Question: On the PlantUML I'm getting syntax errror on the class diagams generated by dcdg on Flutter/Dart. First error is on line 66, how to fix them? Planttext.com or plantuml-editor.kkeisuke.com can be used to show the uml.
'''
@startuml
set namespaceSeparator ::
class "covid19stats::chartsData.dart::ChartsData" {
+ChartData* total
+ChartData* recovered
+ChartData* deaths
+ChartData* vaccine
}
"covid19stats::chartsData.dart::ChartsData" o-- "covid19stats::chartsData.dart::ChartData"
class "covid19stats::chartsData.dart::ChartData" {
+bool* daily
+bool* available
+List<String*>* labels
+List<int*>* values
+List<Color*>* gradientColors
}
class "covid19stats::counter.dart::Counter" {
+Animation<int*>* animation
+TextStyle* textStyle
+Widget* build()
}
"covid19stats::counter.dart::Counter" o-- "flutter::src::animation::animation.dart::Animation<int>"
"covid19stats::counter.dart::Counter" o-- "flutter::src::painting::text_style.dart::TextStyle"
"flutter::src::widgets::transitions.dart::AnimatedWidget" <|-- "covid19stats::counter.dart::Counter"
class "covid19stats::countryData.dart::CountryData" {
+int* totalTests
+int* testsPerMln
+int* totalCases
+double* casesPerMln
+int* newCases
+int* totalRecovered
+int* newRecovered
+int* activeCases
+int* totalDeaths
+double* deathsPerMln
+int* criticalCases
+int* newDeaths
+String* link
+int* vacTotal
+int* vacDaily
+int* vactotalPerHundred
+int* vacdailyPerMillion
}
class "covid19stats::countryDataVac.dart::CountryDataVac" {
+int* vacTotal
+int* vacDaily
+int* vactotalPerHundred
+int* vacdailyPerMillion
+String* date
+Map<String*, dynamic>* toJson()
}
class "covid19stats::dateRangeDialog.dart::DateRangeDialog" {
+DateTimeRange* availableRange
+DateTimeRange* currentRange
+_DateRangeDialogState* createState()
}
"covid19stats::dateRangeDialog.dart::DateRangeDialog" o-- "flutter::src::material::date.dart::DateTimeR
ange"
"flutter::src::widgets::framework.dart::StatefulWidget" <|-- "covid19stats::dateRangeDialog.dart::DateR
angeDialog"
class "covid19stats::dateRangeDialog.dart::_DateRangeDialogState" {
+TextEditingController* fromController
+TextEditingController* toController
+DateFormat* dateFormat
+DateTimeRange* selectedRange
+int* selectedOption
+DateTimeRange* preset7
+DateTimeRange* preset28
+void initState()
+Widget* build()
+void checkForPresets()
}
"covid19stats::dateRangeDialog.dart::_DateRangeDialogState" o-- "flutter::src::widgets::editable_text.d
art::TextEditingController"
"covid19stats::dateRangeDialog.dart::_DateRangeDialogState" o-- "intl::intl.dart::DateFormat"
"covid19stats::dateRangeDialog.dart::_DateRangeDialogState" o-- "flutter::src::material::date.dart::Dat
eTimeRange"
"flutter::src::widgets::framework.dart::State" <|-- "covid19stats::dateRangeDialog.dart::_DateRangeDial
ogState"
class "covid19stats::main.dart::MyApp" {
+Widget* build()
}
"flutter::src::widgets::framework.dart::StatelessWidget" <|-- "covid19stats::main.dart::MyApp"
class "covid19stats::main.dart::MyHomePage" {
+_MyHomePageState* createState()
}
"flutter::src::widgets::framework.dart::StatefulWidget" <|-- "covid19stats::main.dart::MyHomePage"
class "covid19stats::main.dart::_MyHomePageState" {
-GlobalKey<State<StatefulWidget*>*>* _refreshIndicatorKey
-GlobalKey<ScaffoldState*>* _scaffoldKey
+Map<String*, CountryData*>* countryData
+Map<String*, CountryDataVac*>* countryDataVac
+Map<String*, ChartsData*>* chartsData
+Map<String*, ChartsData*>* chartsDataVac
+String* country
+bool* justStarted
+int* springAnimationDuration
-AnimationController* _controller
+ThemeData* datePickerTheme
+DateTimeRange* selectedDateRange
+Settings* settings
+void initState()
-void _triggerLiquidPullRefresh()
+Future<void>* refreshData()
+void dispose()
+Widget* build()
+dynamic navigateToSelection()
+Future<void>* showDateDialog()
+Future<void>* showSettingsDialog()
+void checkRangeSetting()
+Widget* createGraph()
}
"covid19stats::main.dart::_MyHomePageState" o-- "flutter::src::widgets::framework.dart::GlobalKey<State
<StatefulWidget>>"
"covid19stats::main.dart::_MyHomePageState" o-- "flutter::src::widgets::framework.dart::GlobalKey<Scaff
oldState>"
"covid19stats::main.dart::_MyHomePageState" o-- "flutter::src::animation::animation_controller.dart::An
imationController"
"covid19stats::main.dart::_MyHomePageState" o-- "flutter::src::material::theme_data.dart::ThemeData"
"covid19stats::main.dart::_MyHomePageState" o-- "flutter::src::material::date.dart::DateTimeRange"
"covid19stats::main.dart::_MyHomePageState" o-- "covid19stats::settingsDialog.dart::Settings"
"flutter::src::widgets::framework.dart::State" <|-- "covid19stats::main.dart::_MyHomePageState"
"flutter::src::widgets::ticker_provider.dart::TickerProviderStateMixin" <|-- "covid19stats::main.dart::
_MyHomePageState"
class "covid19stats::parser.dart::Parser" {
{static} +CountryData* parseRow()
{static} +CountryDataVac* parseRowVac()
{static} +int* parseInteger()
{static} +double* parseDouble()
{static} +String* getInnerString()
{static} +String* normalizeName()
{static} +Map<String*, CountryData*>* getCountryData()
{static} +String* capitalize()
{static} +Map<String*, CountryDataVac*>* getCountryDataVac()
{static} +List<String*>* getCategories()
{static} +List<int*>* getDataPoints()
{static} +List<String*>* getVacDates()
{static} +List<int*>* getVacDataPoints()
{static} +ChartsData* getChartsData()
}
class "covid19stats::selectCountry.dart::SelectionScreen" {
+List<dynamic>* countries
+String* selectedCountry
+_SelectionScreenState* createState()
}
"flutter::src::widgets::framework.dart::StatefulWidget" <|-- "covid19stats::selectCountry.dart::Selecti
onScreen"
class "covid19stats::selectCountry.dart::_SelectionScreenState" {
+ScrollController* scrollController
+GlobalKey<State<StatefulWidget*>*>* key
+Map<String*, String*>* countryFlags
-TextEditingController* _controller
+FocusNode* textFieldFocusNode
+bool* searchFieldVisible
+List<dynamic>* filteredCountries
+bool* newSearch
+void initState()
+void dispose()
+void toggleSearchField()
+Widget* build()
+Widget* getListTile()
}
"covid19stats::selectCountry.dart::_SelectionScreenState" o-- "flutter::src::widgets::scroll_controller
.dart::ScrollController"
"covid19stats::selectCountry.dart::_SelectionScreenState" o-- "flutter::src::widgets::framework.dart::G
lobalKey<State<StatefulWidget>>"
"covid19stats::selectCountry.dart::_SelectionScreenState" o-- "flutter::src::widgets::editable_text.dar
t::TextEditingController"
"covid19stats::selectCountry.dart::_SelectionScreenState" o-- "flutter::src::widgets::focus_manager.dar
t::FocusNode"
"flutter::src::widgets::framework.dart::State" <|-- "covid19stats::selectCountry.dart::_SelectionScreen
State"
class "covid19stats::settingsDialog.dart::Settings" {
+bool* defaultDailyView
+bool* alwaysLoadCharts
+int* rangeSetting
+bool* loaded
+Future<void>* load()
+Future<bool*>* save()
+Settings* clone()
+dynamic []()
}
class "covid19stats::settingsDialog.dart::SettingsDialog" {
+Settings* settings
+_SettingsDialogState* createState()
}
"covid19stats::settingsDialog.dart::SettingsDialog" o-- "covid19stats::settingsDialog.dart::Settings"
"flutter::src::widgets::framework.dart::StatefulWidget" <|-- "covid19stats::settingsDialog.dart::Settin
gsDialog"
class "covid19stats::settingsDialog.dart::_SettingsDialogState" {
+Settings* newSettings
+void initState()
+Widget* build()
+Row* getSwitchRow()
}
"covid19stats::settingsDialog.dart::_SettingsDialogState" o-- "covid19stats::settingsDialog.dart::Setti
ngs"
"flutter::src::widgets::framework.dart::State" <|-- "covid19stats::settingsDialog.dart::_SettingsDialog
State"
class "covid19stats::vaccineCountry.dart::VaccineCountry" {
+String* country
+List<Timeline*>* timeline
+Map<String*, dynamic>* toJson()
}
class "covid19stats::vaccineCountry.dart::Timeline" {
+int* total
+int* daily
+int* totalPerHundred
+int* dailyPerMillion
+String* date
+Map<String*, dynamic>* toJson()
}
class "covid19stats::vaccineData.dart::VaccineData" {
+int* total
+int* daily
+double* totalPerHundred
+double* dailyPerMillion
+String* link
}
@enduml
'''
The first error:

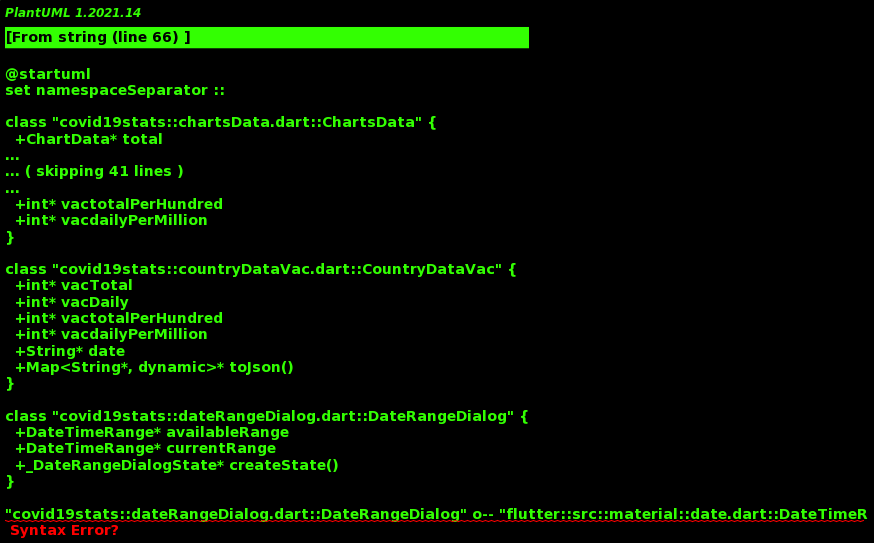
Answer: Looks like the issue is caused by the fact that some strings are split over multiple lines (copy / past error or some automatic editor setting at 80(?) characters per line), i.e lines like:
'''
"covid19stats::dateRangeDialog.dart::DateRangeDialog" o-- "flutter::src::material::date.dart::DateTimeR
ange"
"flutter::src::widgets::framework.dart::StatefulWidget" <|-- "covid19stats::dateRangeDialog.dart::DateR
angeDialog"
'''
When correcting this, completely, to :
'''
@startuml
set namespaceSeparator ::
class "covid19stats::chartsData.dart::ChartsData" {
+ChartData* total
+ChartData* recovered
+ChartData* deaths
+ChartData* vaccine
}
"covid19stats::chartsData.dart::ChartsData" o-- "covid19stats::chartsData.dart::ChartData"
class "covid19stats::chartsData.dart::ChartData" {
+bool* daily
+bool* available
+List<String*>* labels
+List<int*>* values
+List<Color*>* gradientColors
}
class "covid19stats::counter.dart::Counter" {
+Animation<int*>* animation
+TextStyle* textStyle
+Widget* build()
}
"covid19stats::counter.dart::Counter" o-- "flutter::src::animation::animation.dart::Animation<int>"
"covid19stats::counter.dart::Counter" o-- "flutter::src::painting::text_style.dart::TextStyle"
"flutter::src::widgets::transitions.dart::AnimatedWidget" <|-- "covid19stats::counter.dart::Counter"
class "covid19stats::countryData.dart::CountryData" {
+int* totalTests
+int* testsPerMln
+int* totalCases
+double* casesPerMln
+int* newCases
+int* totalRecovered
+int* newRecovered
+int* activeCases
+int* totalDeaths
+double* deathsPerMln
+int* criticalCases
+int* newDeaths
+String* link
+int* vacTotal
+int* vacDaily
+int* vactotalPerHundred
+int* vacdailyPerMillion
}
class "covid19stats::countryDataVac.dart::CountryDataVac" {
+int* vacTotal
+int* vacDaily
+int* vactotalPerHundred
+int* vacdailyPerMillion
+String* date
+Map<String*, dynamic>* toJson()
}
class "covid19stats::dateRangeDialog.dart::DateRangeDialog" {
+DateTimeRange* availableRange
+DateTimeRange* currentRange
+_DateRangeDialogState* createState()
}
"covid19stats::dateRangeDialog.dart::DateRangeDialog" o-- "flutter::src::material::date.dart::DateTimeRange"
"flutter::src::widgets::framework.dart::StatefulWidget" <|-- "covid19stats::dateRangeDialog.dart::DateRangeDialog"
class "covid19stats::dateRangeDialog.dart::_DateRangeDialogState" {
+TextEditingController* fromController
+TextEditingController* toController
+DateFormat* dateFormat
+DateTimeRange* selectedRange
+int* selectedOption
+DateTimeRange* preset7
+DateTimeRange* preset28
+void initState()
+Widget* build()
+void checkForPresets()
}
"covid19stats::dateRangeDialog.dart::_DateRangeDialogState" o-- "flutter::src::widgets::editable_text.dart::TextEditingController"
"covid19stats::dateRangeDialog.dart::_DateRangeDialogState" o-- "intl::intl.dart::DateFormat"
"covid19stats::dateRangeDialog.dart::_DateRangeDialogState" o-- "flutter::src::material::date.dart::DateTimeRange"
"flutter::src::widgets::framework.dart::State" <|-- "covid19stats::dateRangeDialog.dart::_DateRangeDialogState"
class "covid19stats::main.dart::MyApp" {
+Widget* build()
}
"flutter::src::widgets::framework.dart::StatelessWidget" <|-- "covid19stats::main.dart::MyApp"
class "covid19stats::main.dart::MyHomePage" {
+_MyHomePageState* createState()
}
"flutter::src::widgets::framework.dart::StatefulWidget" <|-- "covid19stats::main.dart::MyHomePage"
class "covid19stats::main.dart::_MyHomePageState" {
-GlobalKey<State<StatefulWidget*>*>* _refreshIndicatorKey
-GlobalKey<ScaffoldState*>* _scaffoldKey
+Map<String*, CountryData*>* countryData
+Map<String*, CountryDataVac*>* countryDataVac
+Map<String*, ChartsData*>* chartsData
+Map<String*, ChartsData*>* chartsDataVac
+String* country
+bool* justStarted
+int* springAnimationDuration
-AnimationController* _controller
+ThemeData* datePickerTheme
+DateTimeRange* selectedDateRange
+Settings* settings
+void initState()
-void _triggerLiquidPullRefresh()
+Future<void>* refreshData()
+void dispose()
+Widget* build()
+dynamic navigateToSelection()
+Future<void>* showDateDialog()
+Future<void>* showSettingsDialog()
+void checkRangeSetting()
+Widget* createGraph()
}
"covid19stats::main.dart::_MyHomePageState" o-- "flutter::src::widgets::framework.dart::GlobalKey<State<StatefulWidget>>"
"covid19stats::main.dart::_MyHomePageState" o-- "flutter::src::widgets::framework.dart::GlobalKey<ScaffoldState>"
"covid19stats::main.dart::_MyHomePageState" o-- "flutter::src::animation::animation_controller.dart::AnimationController"
"covid19stats::main.dart::_MyHomePageState" o-- "flutter::src::material::theme_data.dart::ThemeData"
"covid19stats::main.dart::_MyHomePageState" o-- "flutter::src::material::date.dart::DateTimeRange"
"covid19stats::main.dart::_MyHomePageState" o-- "covid19stats::settingsDialog.dart::Settings"
"flutter::src::widgets::framework.dart::State" <|-- "covid19stats::main.dart::_MyHomePageState"
"flutter::src::widgets::ticker_provider.dart::TickerProviderStateMixin" <|-- "covid19stats::main.dart::_MyHomePageState"
class "covid19stats::parser.dart::Parser" {
{static} +CountryData* parseRow()
{static} +CountryDataVac* parseRowVac()
{static} +int* parseInteger()
{static} +double* parseDouble()
{static} +String* getInnerString()
{static} +String* normalizeName()
{static} +Map<String*, CountryData*>* getCountryData()
{static} +String* capitalize()
{static} +Map<String*, CountryDataVac*>* getCountryDataVac()
{static} +List<String*>* getCategories()
{static} +List<int*>* getDataPoints()
{static} +List<String*>* getVacDates()
{static} +List<int*>* getVacDataPoints()
{static} +ChartsData* getChartsData()
}
class "covid19stats::selectCountry.dart::SelectionScreen" {
+List<dynamic>* countries
+String* selectedCountry
+_SelectionScreenState* createState()
}
"flutter::src::widgets::framework.dart::StatefulWidget" <|-- "covid19stats::selectCountry.dart::SelectionScreen"
class "covid19stats::selectCountry.dart::_SelectionScreenState" {
+ScrollController* scrollController
+GlobalKey<State<StatefulWidget*>*>* key
+Map<String*, String*>* countryFlags
-TextEditingController* _controller
+FocusNode* textFieldFocusNode
+bool* searchFieldVisible
+List<dynamic>* filteredCountries
+bool* newSearch
+void initState()
+void dispose()
+void toggleSearchField()
+Widget* build()
+Widget* getListTile()
}
"covid19stats::selectCountry.dart::_SelectionScreenState" o-- "flutter::src::widgets::scroll_controller.dart::ScrollController"
"covid19stats::selectCountry.dart::_SelectionScreenState" o-- "flutter::src::widgets::framework.dart::GlobalKey<State<StatefulWidget>>"
"covid19stats::selectCountry.dart::_SelectionScreenState" o-- "flutter::src::widgets::editable_text.dart::TextEditingController"
"covid19stats::selectCountry.dart::_SelectionScreenState" o-- "flutter::src::widgets::focus_manager.dart::FocusNode"
"flutter::src::widgets::framework.dart::State" <|-- "covid19stats::selectCountry.dart::_SelectionScreenState"
class "covid19stats::settingsDialog.dart::Settings" {
+bool* defaultDailyView
+bool* alwaysLoadCharts
+int* rangeSetting
+bool* loaded
+Future<void>* load()
+Future<bool*>* save()
+Settings* clone()
+dynamic []()
}
class "covid19stats::settingsDialog.dart::SettingsDialog" {
+Settings* settings
+_SettingsDialogState* createState()
}
"covid19stats::settingsDialog.dart::SettingsDialog" o-- "covid19stats::settingsDialog.dart::Settings"
"flutter::src::widgets::framework.dart::StatefulWidget" <|-- "covid19stats::settingsDialog.dart::SettingsDialog"
class "covid19stats::settingsDialog.dart::_SettingsDialogState" {
+Settings* newSettings
+void initState()
+Widget* build()
+Row* getSwitchRow()
}
"covid19stats::settingsDialog.dart::_SettingsDialogState" o-- "covid19stats::settingsDialog.dart::Settings"
"flutter::src::widgets::framework.dart::State" <|-- "covid19stats::settingsDialog.dart::_SettingsDialogState"
class "covid19stats::vaccineCountry.dart::VaccineCountry" {
+String* country
+List<Timeline*>* timeline
+Map<String*, dynamic>* toJson()
}
class "covid19stats::vaccineCountry.dart::Timeline" {
+int* total
+int* daily
+int* totalPerHundred
+int* dailyPerMillion
+String* date
+Map<String*, dynamic>* toJson()
}
class "covid19stats::vaccineData.dart::VaccineData" {
+int* total
+int* daily
+double* totalPerHundred
+double* dailyPerMillion
+String* link
}
@enduml
'''
It all works as expected, see also this <URL>